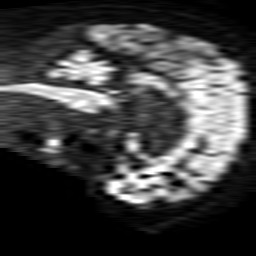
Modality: TRACE
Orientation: sagittal
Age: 80
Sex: male
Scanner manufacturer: philips
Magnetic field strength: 1.5 T
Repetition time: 3.639 s
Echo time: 0.09255 s